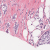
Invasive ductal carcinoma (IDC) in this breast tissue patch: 1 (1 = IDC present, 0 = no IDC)